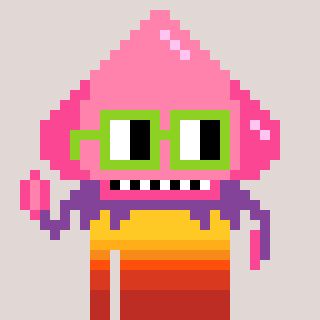
a pixel art character with square light green glasses, a squid-shaped head and a grayscale-colored body on a warm background